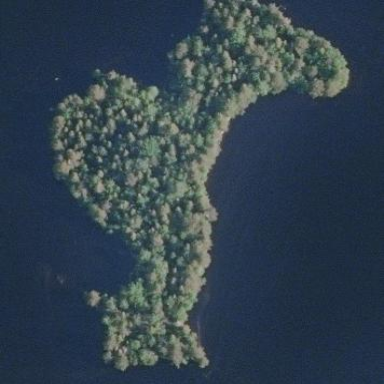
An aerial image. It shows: Island covered with woodland.